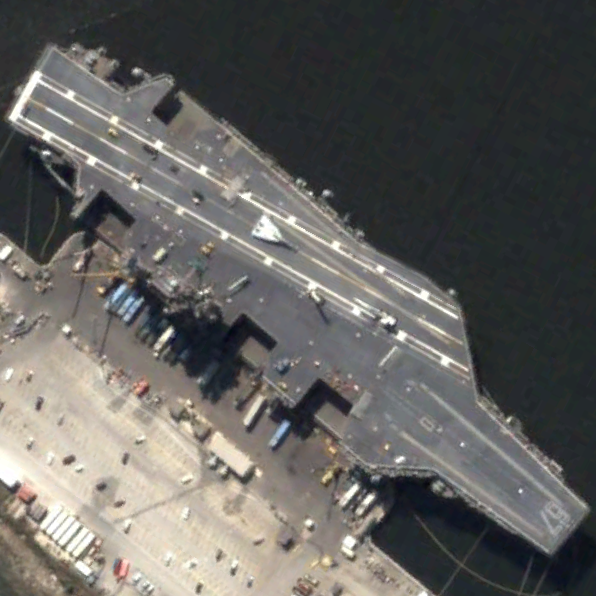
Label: KittyHawk-class_aircraft_carrier